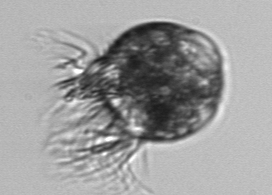
Label: Pelagostrobilidium